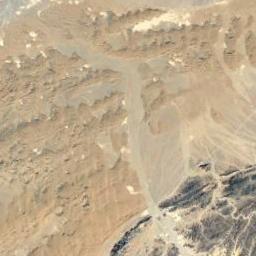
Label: desert